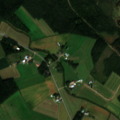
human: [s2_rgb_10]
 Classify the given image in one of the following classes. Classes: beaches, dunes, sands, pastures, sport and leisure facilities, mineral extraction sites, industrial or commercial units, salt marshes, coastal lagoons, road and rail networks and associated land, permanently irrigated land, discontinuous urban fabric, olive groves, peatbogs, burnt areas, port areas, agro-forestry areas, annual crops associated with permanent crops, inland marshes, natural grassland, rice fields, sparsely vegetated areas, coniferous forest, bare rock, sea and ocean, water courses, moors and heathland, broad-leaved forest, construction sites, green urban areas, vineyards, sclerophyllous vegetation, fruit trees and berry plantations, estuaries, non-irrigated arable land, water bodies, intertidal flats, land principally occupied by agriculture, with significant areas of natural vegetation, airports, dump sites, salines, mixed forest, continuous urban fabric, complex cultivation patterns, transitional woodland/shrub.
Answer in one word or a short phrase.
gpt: non-irrigated arable land, land principally occupied by agriculture, with significant areas of natural vegetation, coniferous forest